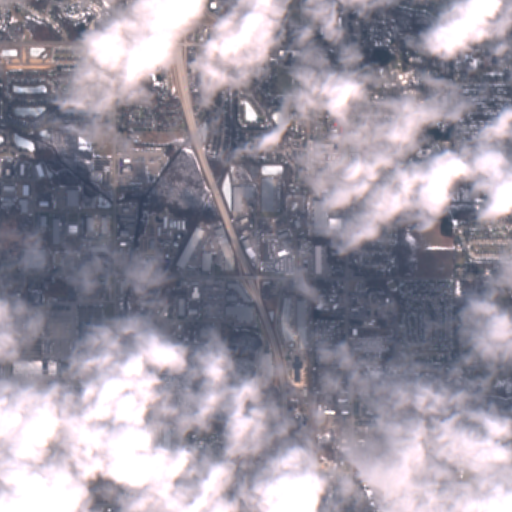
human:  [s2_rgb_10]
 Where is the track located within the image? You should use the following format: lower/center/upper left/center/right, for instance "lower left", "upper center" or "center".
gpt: The track is located in the upper center of the image.
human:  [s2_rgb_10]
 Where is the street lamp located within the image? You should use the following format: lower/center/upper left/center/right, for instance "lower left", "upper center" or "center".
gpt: The street lamp is located in the upper center of the image.
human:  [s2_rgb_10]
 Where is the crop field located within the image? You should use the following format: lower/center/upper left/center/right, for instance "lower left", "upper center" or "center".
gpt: There is no crop field in the image.